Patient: sex F, age 75
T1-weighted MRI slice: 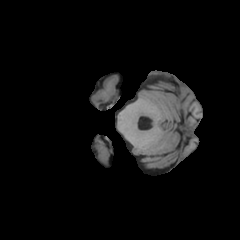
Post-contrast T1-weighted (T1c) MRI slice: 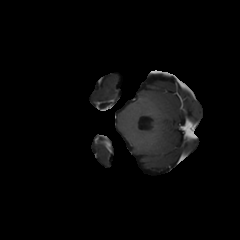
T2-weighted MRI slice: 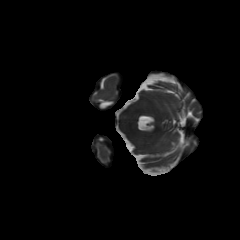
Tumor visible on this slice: no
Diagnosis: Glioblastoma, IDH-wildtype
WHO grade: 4